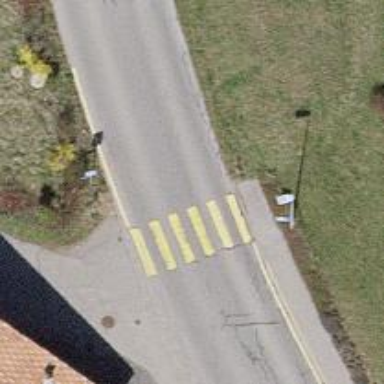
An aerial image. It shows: Zebra crossing on the road.